Interaction volume radius: 10 \u00c5
Interaction volume height: 10 \u00c5
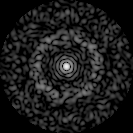
Disorder parameter: 0.839